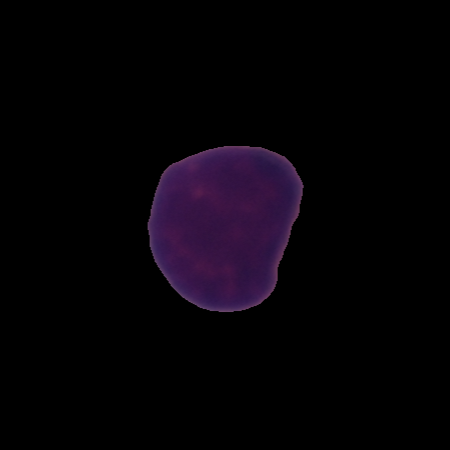
Label: healthy